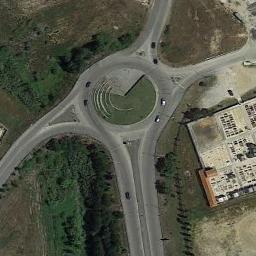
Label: roundabout